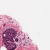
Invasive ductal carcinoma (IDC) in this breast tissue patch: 0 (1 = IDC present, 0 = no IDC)